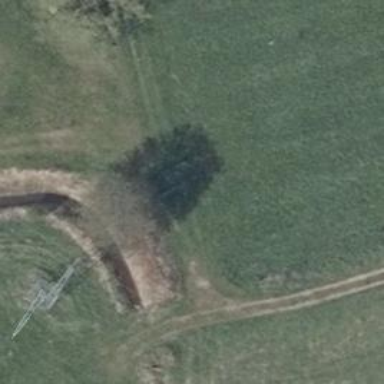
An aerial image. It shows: Grass track road with grade 5 tracktype.